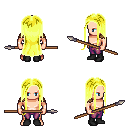
a pixel art fantasy rpg character, male body template, human, light skin, leather shoulder armor, magenta pants, gold extra-long hairstyle, black shoes, spear, four views (front, back, left, right), 2x2 character sprite sheet, small pixel art, hard edges, no anti-aliasing